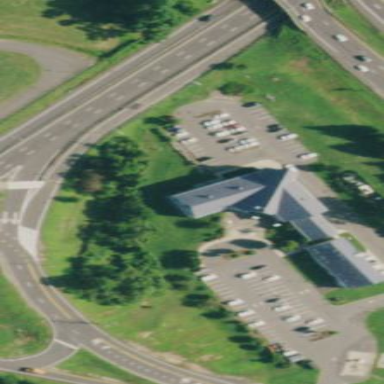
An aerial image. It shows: Police building.